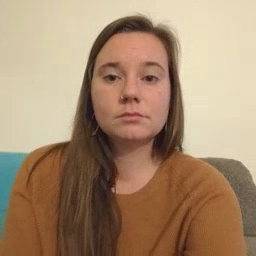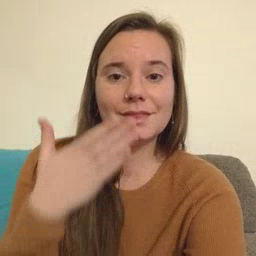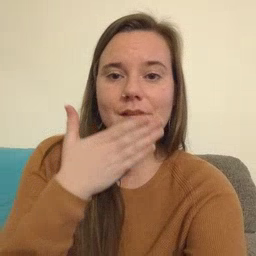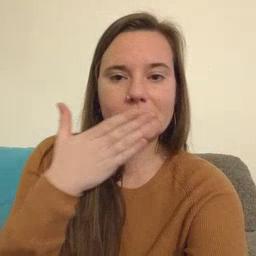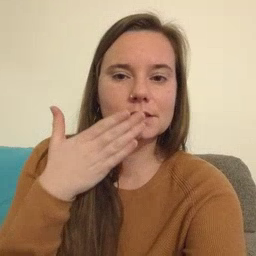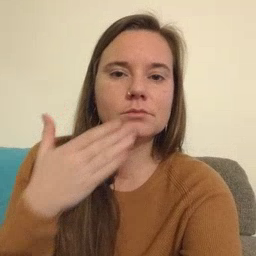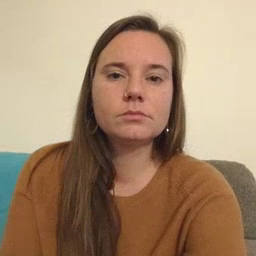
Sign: napkin